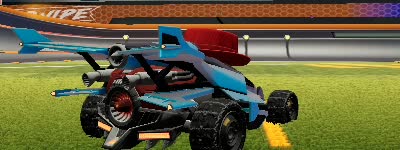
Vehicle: aftershock